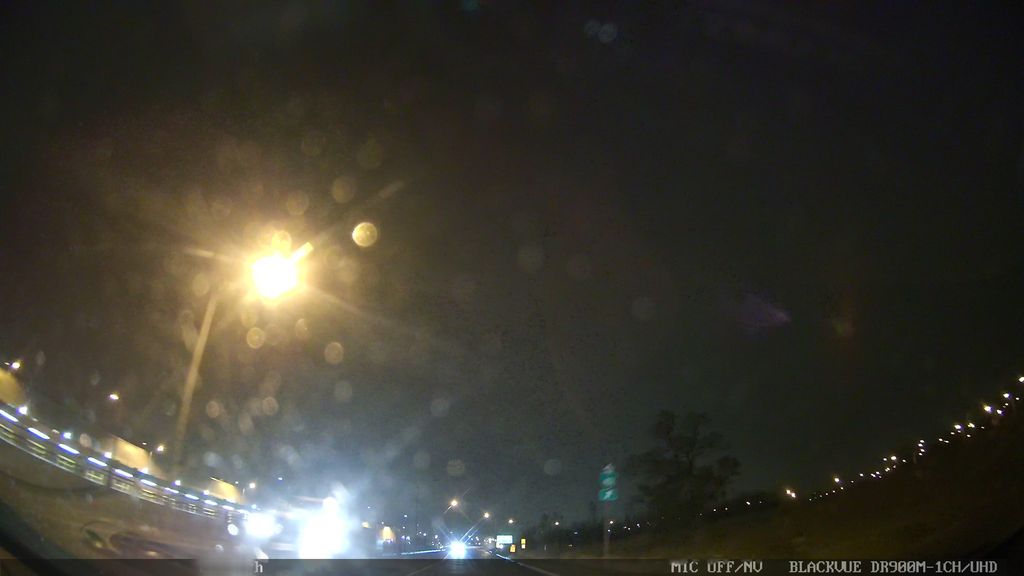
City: toronto